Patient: sex F, age 32
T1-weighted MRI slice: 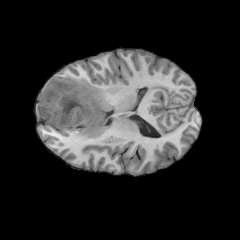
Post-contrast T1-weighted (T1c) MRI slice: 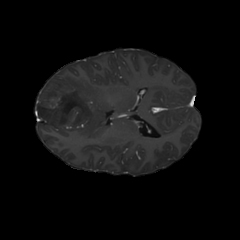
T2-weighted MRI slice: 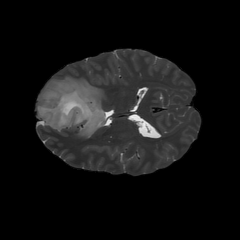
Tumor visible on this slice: yes
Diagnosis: Astrocytoma, IDH-mutant
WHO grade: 3